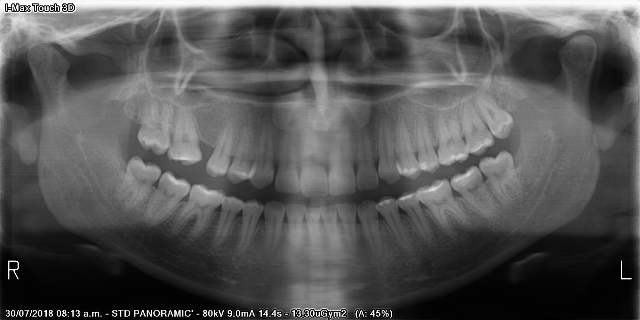
adult